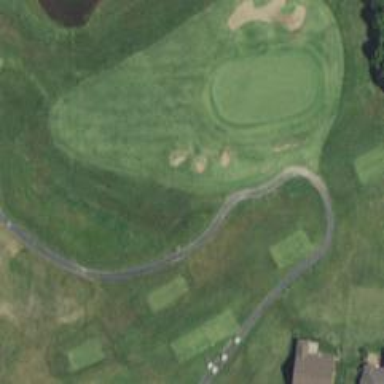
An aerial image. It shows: Area of rough grass used for golf.